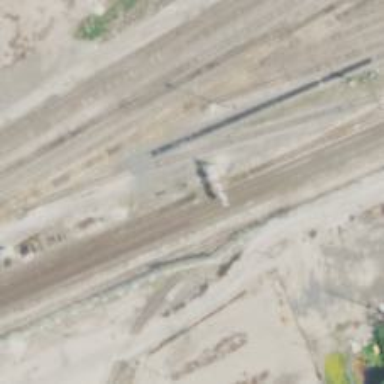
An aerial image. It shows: Railway siding for service.